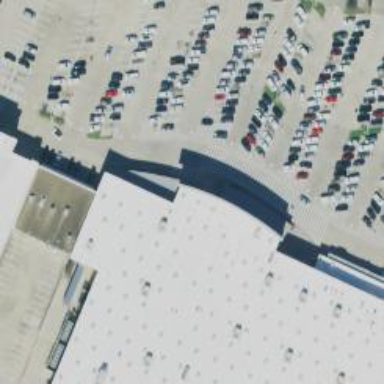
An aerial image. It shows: Parking space is available.